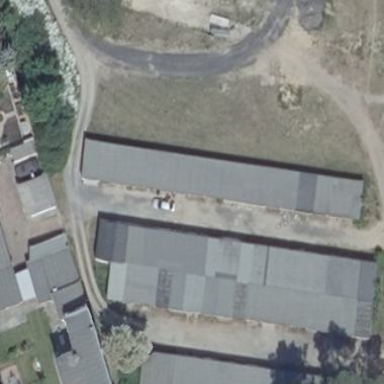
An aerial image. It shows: Area designated for garages.